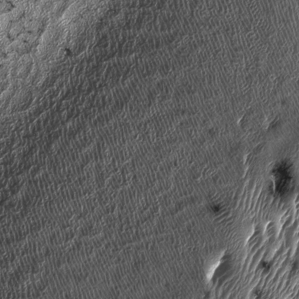
Label: frost